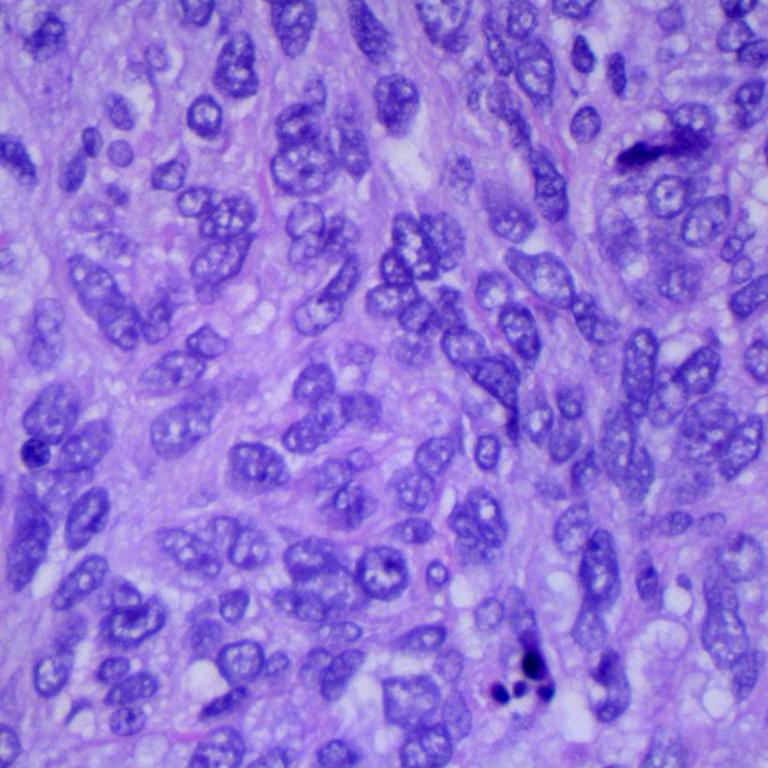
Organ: lung
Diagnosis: squamous carcinomas